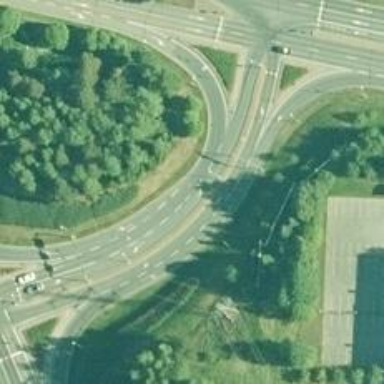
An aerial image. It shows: Asphalt road at the secondary link level.